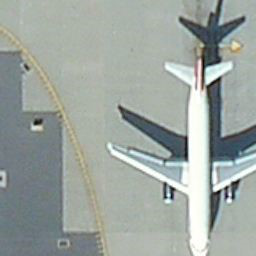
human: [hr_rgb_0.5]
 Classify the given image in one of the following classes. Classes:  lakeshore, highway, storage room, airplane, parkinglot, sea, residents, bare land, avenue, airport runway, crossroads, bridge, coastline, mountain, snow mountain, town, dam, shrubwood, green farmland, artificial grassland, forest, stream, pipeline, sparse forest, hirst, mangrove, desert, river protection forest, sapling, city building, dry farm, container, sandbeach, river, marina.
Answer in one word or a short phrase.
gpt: airplane